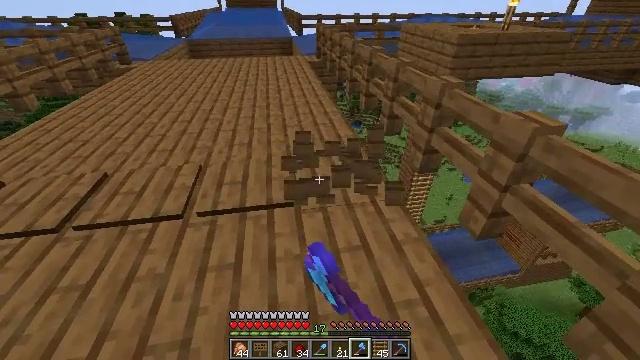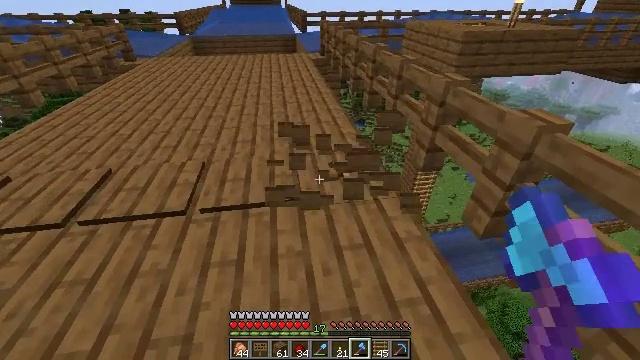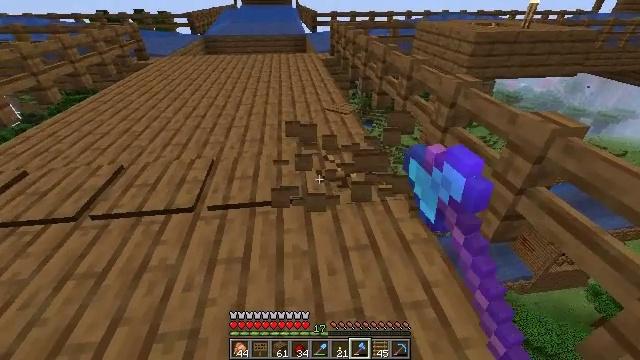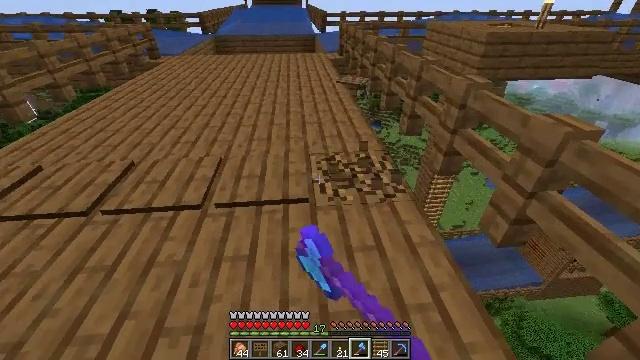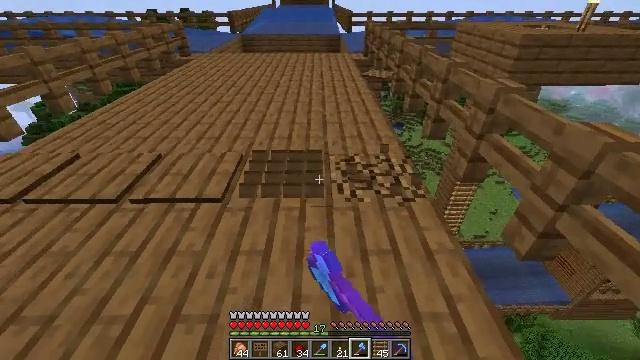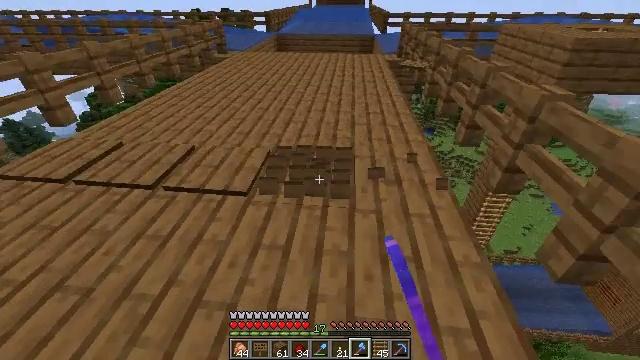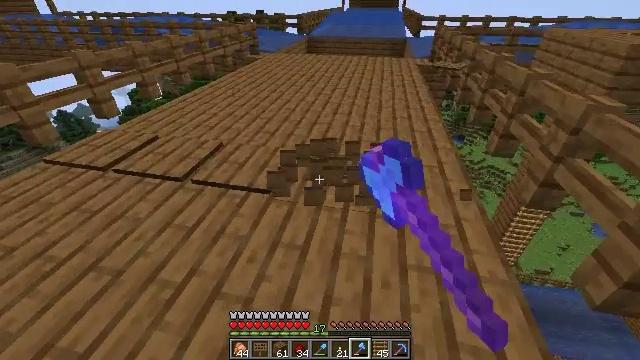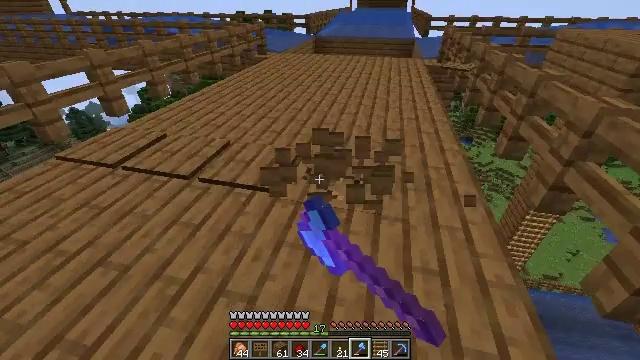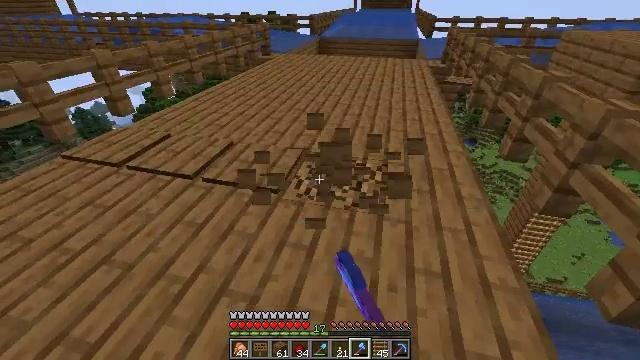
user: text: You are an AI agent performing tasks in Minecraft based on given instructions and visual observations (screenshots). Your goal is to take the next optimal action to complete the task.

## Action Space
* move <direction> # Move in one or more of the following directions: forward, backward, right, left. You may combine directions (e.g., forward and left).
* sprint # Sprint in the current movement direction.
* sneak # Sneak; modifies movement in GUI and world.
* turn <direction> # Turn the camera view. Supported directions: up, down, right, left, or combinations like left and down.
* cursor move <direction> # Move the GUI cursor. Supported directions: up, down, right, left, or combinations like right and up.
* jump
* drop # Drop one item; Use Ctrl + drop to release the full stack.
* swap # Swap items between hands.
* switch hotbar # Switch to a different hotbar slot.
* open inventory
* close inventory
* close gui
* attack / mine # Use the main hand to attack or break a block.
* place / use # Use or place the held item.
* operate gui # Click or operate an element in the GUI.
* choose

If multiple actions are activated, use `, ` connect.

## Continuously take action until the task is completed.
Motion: motion action
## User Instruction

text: Break the spruce pressure plate for reuse.
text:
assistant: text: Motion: attack / mine
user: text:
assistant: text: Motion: turn left, attack / mine
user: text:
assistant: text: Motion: turn left, attack / mine
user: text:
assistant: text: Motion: turn left, attack / mine
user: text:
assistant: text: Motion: turn left, attack / mine
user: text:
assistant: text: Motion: turn left, attack / mine
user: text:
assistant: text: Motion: turn left, attack / mine
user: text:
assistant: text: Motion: attack / mine
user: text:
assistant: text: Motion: attack / mine